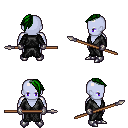
a pixel art fantasy rpg character, male body template, dark elf, purple skin, gray robe, white pants, green long mohawk hairstyle, metal gloves, metal boots, spear, four views (front, back, left, right), 2x2 character sprite sheet, small pixel art, hard edges, no anti-aliasing